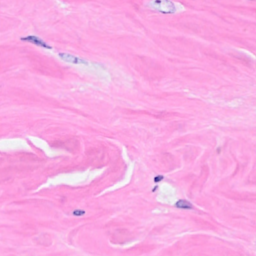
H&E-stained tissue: Breast